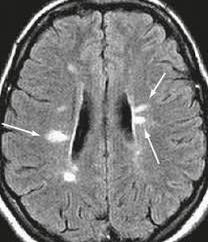
Label: notumor